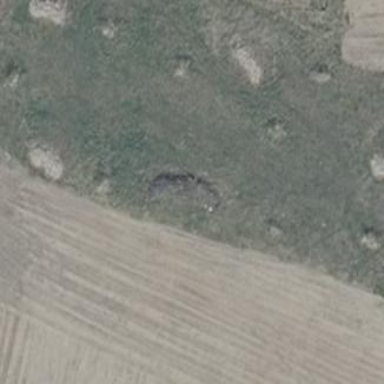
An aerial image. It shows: Bunker silo.